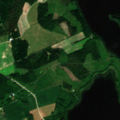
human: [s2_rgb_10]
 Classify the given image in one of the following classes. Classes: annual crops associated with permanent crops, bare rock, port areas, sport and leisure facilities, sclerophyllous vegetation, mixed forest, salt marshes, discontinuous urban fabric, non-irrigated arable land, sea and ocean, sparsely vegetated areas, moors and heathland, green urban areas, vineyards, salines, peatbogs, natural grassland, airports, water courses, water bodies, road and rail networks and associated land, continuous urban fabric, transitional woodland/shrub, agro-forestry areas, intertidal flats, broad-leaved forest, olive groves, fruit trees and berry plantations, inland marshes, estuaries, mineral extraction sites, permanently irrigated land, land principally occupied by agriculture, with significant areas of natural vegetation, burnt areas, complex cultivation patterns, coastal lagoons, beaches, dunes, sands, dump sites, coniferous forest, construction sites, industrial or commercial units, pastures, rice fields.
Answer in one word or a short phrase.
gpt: non-irrigated arable land, land principally occupied by agriculture, with significant areas of natural vegetation, coniferous forest, mixed forest, water bodies